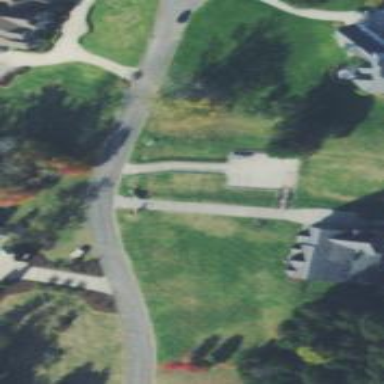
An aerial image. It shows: Driveway leading to service road.